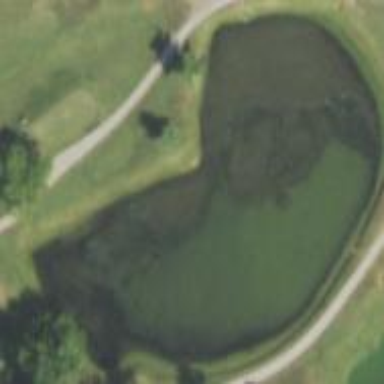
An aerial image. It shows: Scenic view of water hazard on golf course. The natural water feature adds beauty to the landscape.